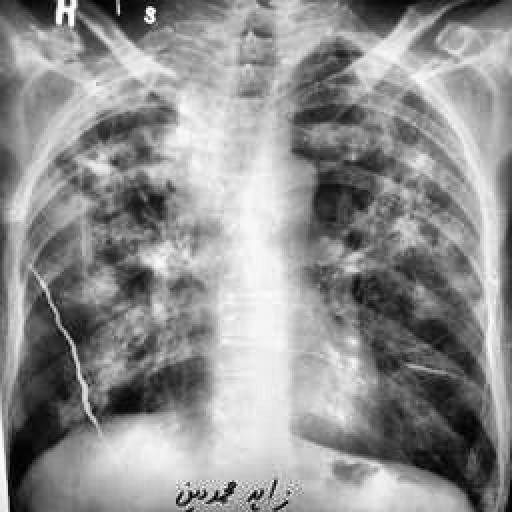
Finding: TUBERCULOSIS